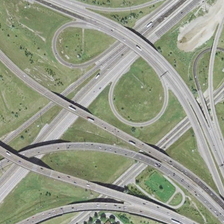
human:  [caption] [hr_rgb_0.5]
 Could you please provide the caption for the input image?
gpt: there are a lot of overpasses over the meadow .

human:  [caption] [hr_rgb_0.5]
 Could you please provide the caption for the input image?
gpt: some trees were planted around the overpass .

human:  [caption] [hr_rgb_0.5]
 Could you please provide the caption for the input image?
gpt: there are a lot of overpasses over the meadow .

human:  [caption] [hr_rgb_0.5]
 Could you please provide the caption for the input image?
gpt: some trees were planted around the overpass .

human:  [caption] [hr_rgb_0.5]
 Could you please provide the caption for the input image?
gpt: there are a lot of overpasses over the meadow .